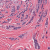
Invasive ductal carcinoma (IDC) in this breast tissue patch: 1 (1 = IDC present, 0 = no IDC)